Interaction volume radius: 5 \u00c5
Interaction volume height: 10 \u00c5
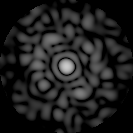
Disorder parameter: 0.8308